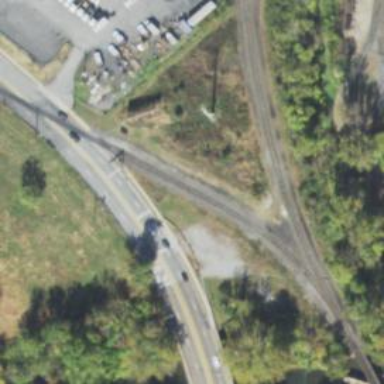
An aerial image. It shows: Rail spur service.